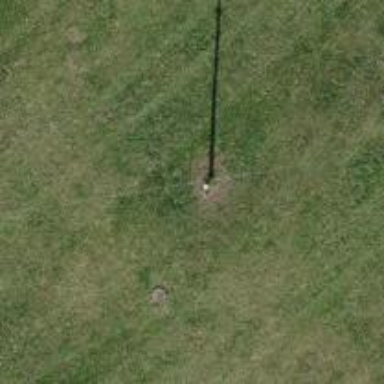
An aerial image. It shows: Power pole.